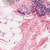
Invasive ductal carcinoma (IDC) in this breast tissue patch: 0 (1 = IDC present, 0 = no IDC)